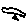
Label: bird